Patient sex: M
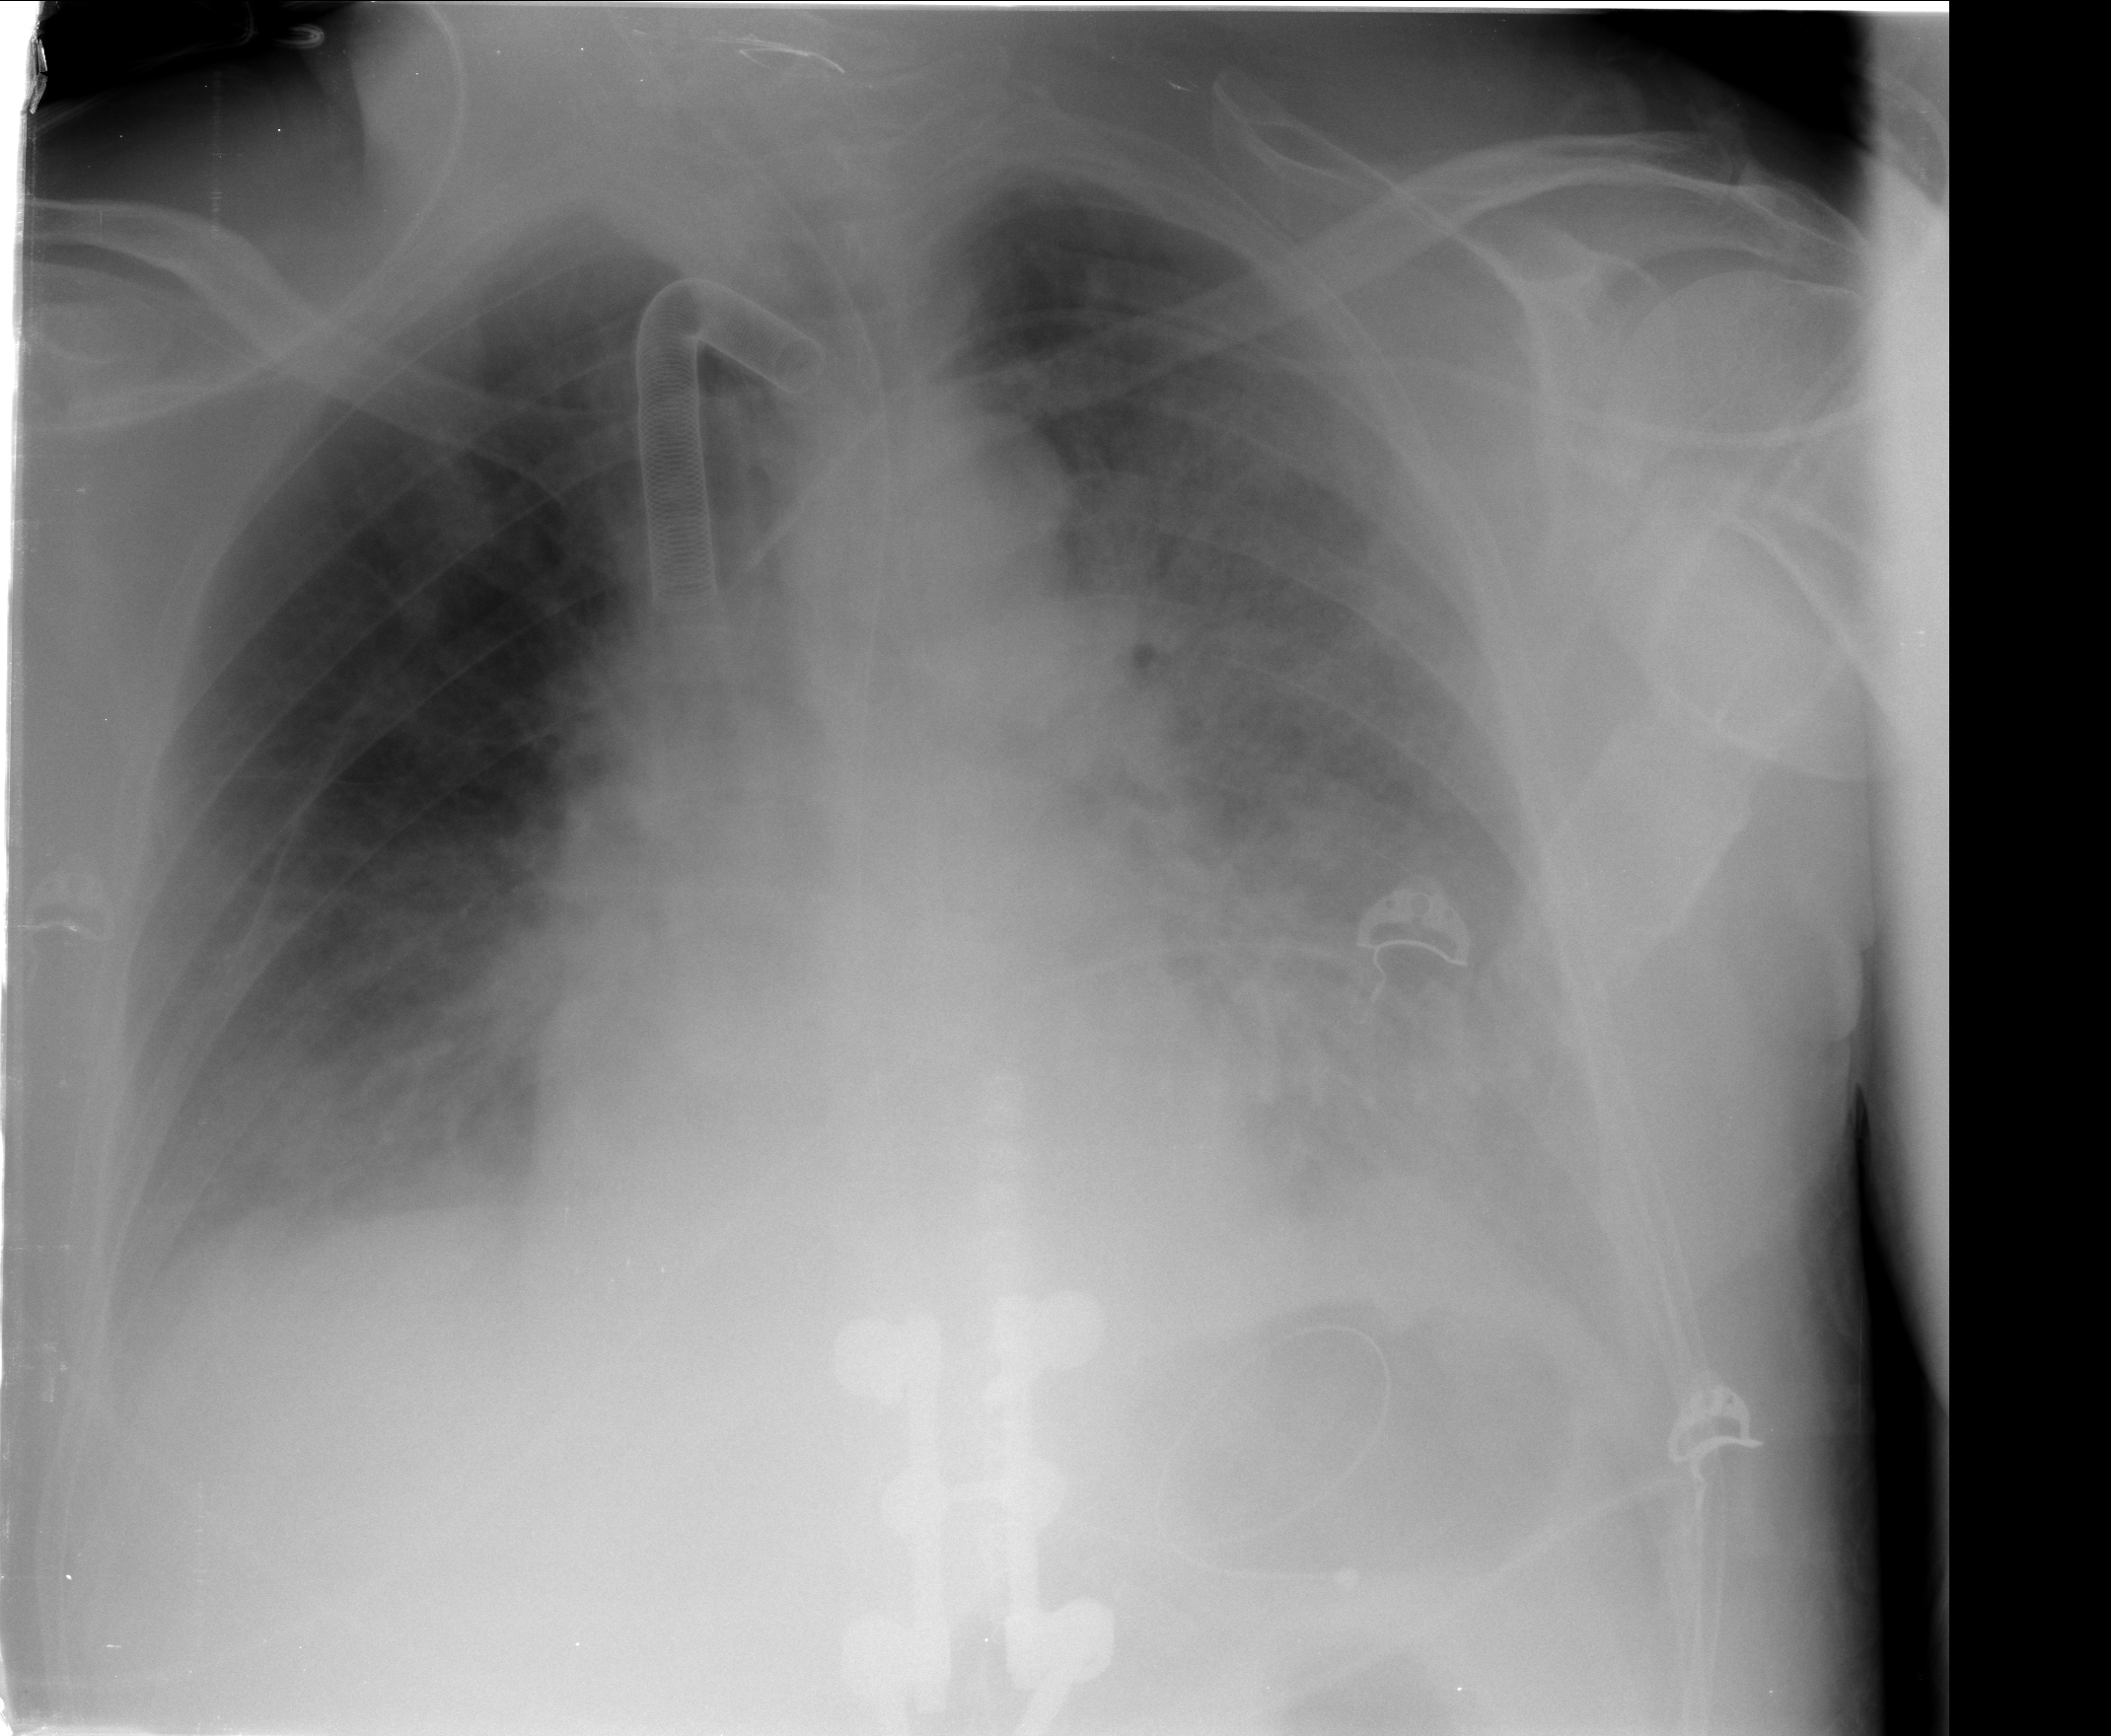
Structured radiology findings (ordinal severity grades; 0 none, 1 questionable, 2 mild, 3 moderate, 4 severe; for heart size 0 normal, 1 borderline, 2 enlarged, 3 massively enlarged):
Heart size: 0
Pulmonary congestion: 3
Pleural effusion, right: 2
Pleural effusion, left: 2
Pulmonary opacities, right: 2
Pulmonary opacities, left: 3
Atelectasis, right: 2
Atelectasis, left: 2